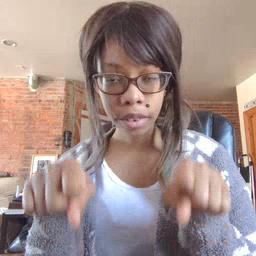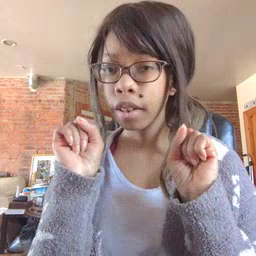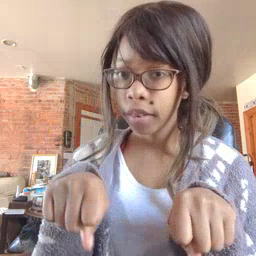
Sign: can